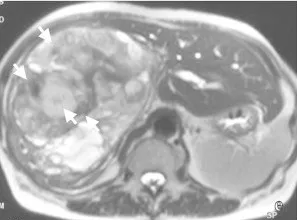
Primary hepatic carcinoid tumor in 74-year-old female. An axial T2-weighted MR image (e) shows the mainly hyperintense mass, including cystic areas with shading (arrows).
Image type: radiology (mri)